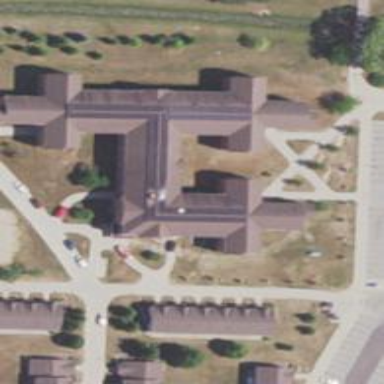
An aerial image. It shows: Dormitory building.